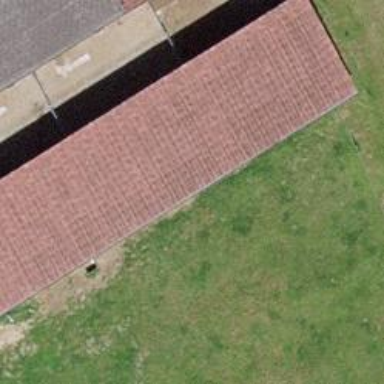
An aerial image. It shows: View of roof of building.